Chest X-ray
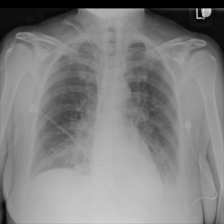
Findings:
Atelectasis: negative
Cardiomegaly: negative
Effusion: negative
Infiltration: negative
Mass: negative
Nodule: negative
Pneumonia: negative
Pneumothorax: negative
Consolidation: positive
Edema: negative
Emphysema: negative
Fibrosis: negative
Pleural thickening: negative
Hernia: negative